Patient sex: M
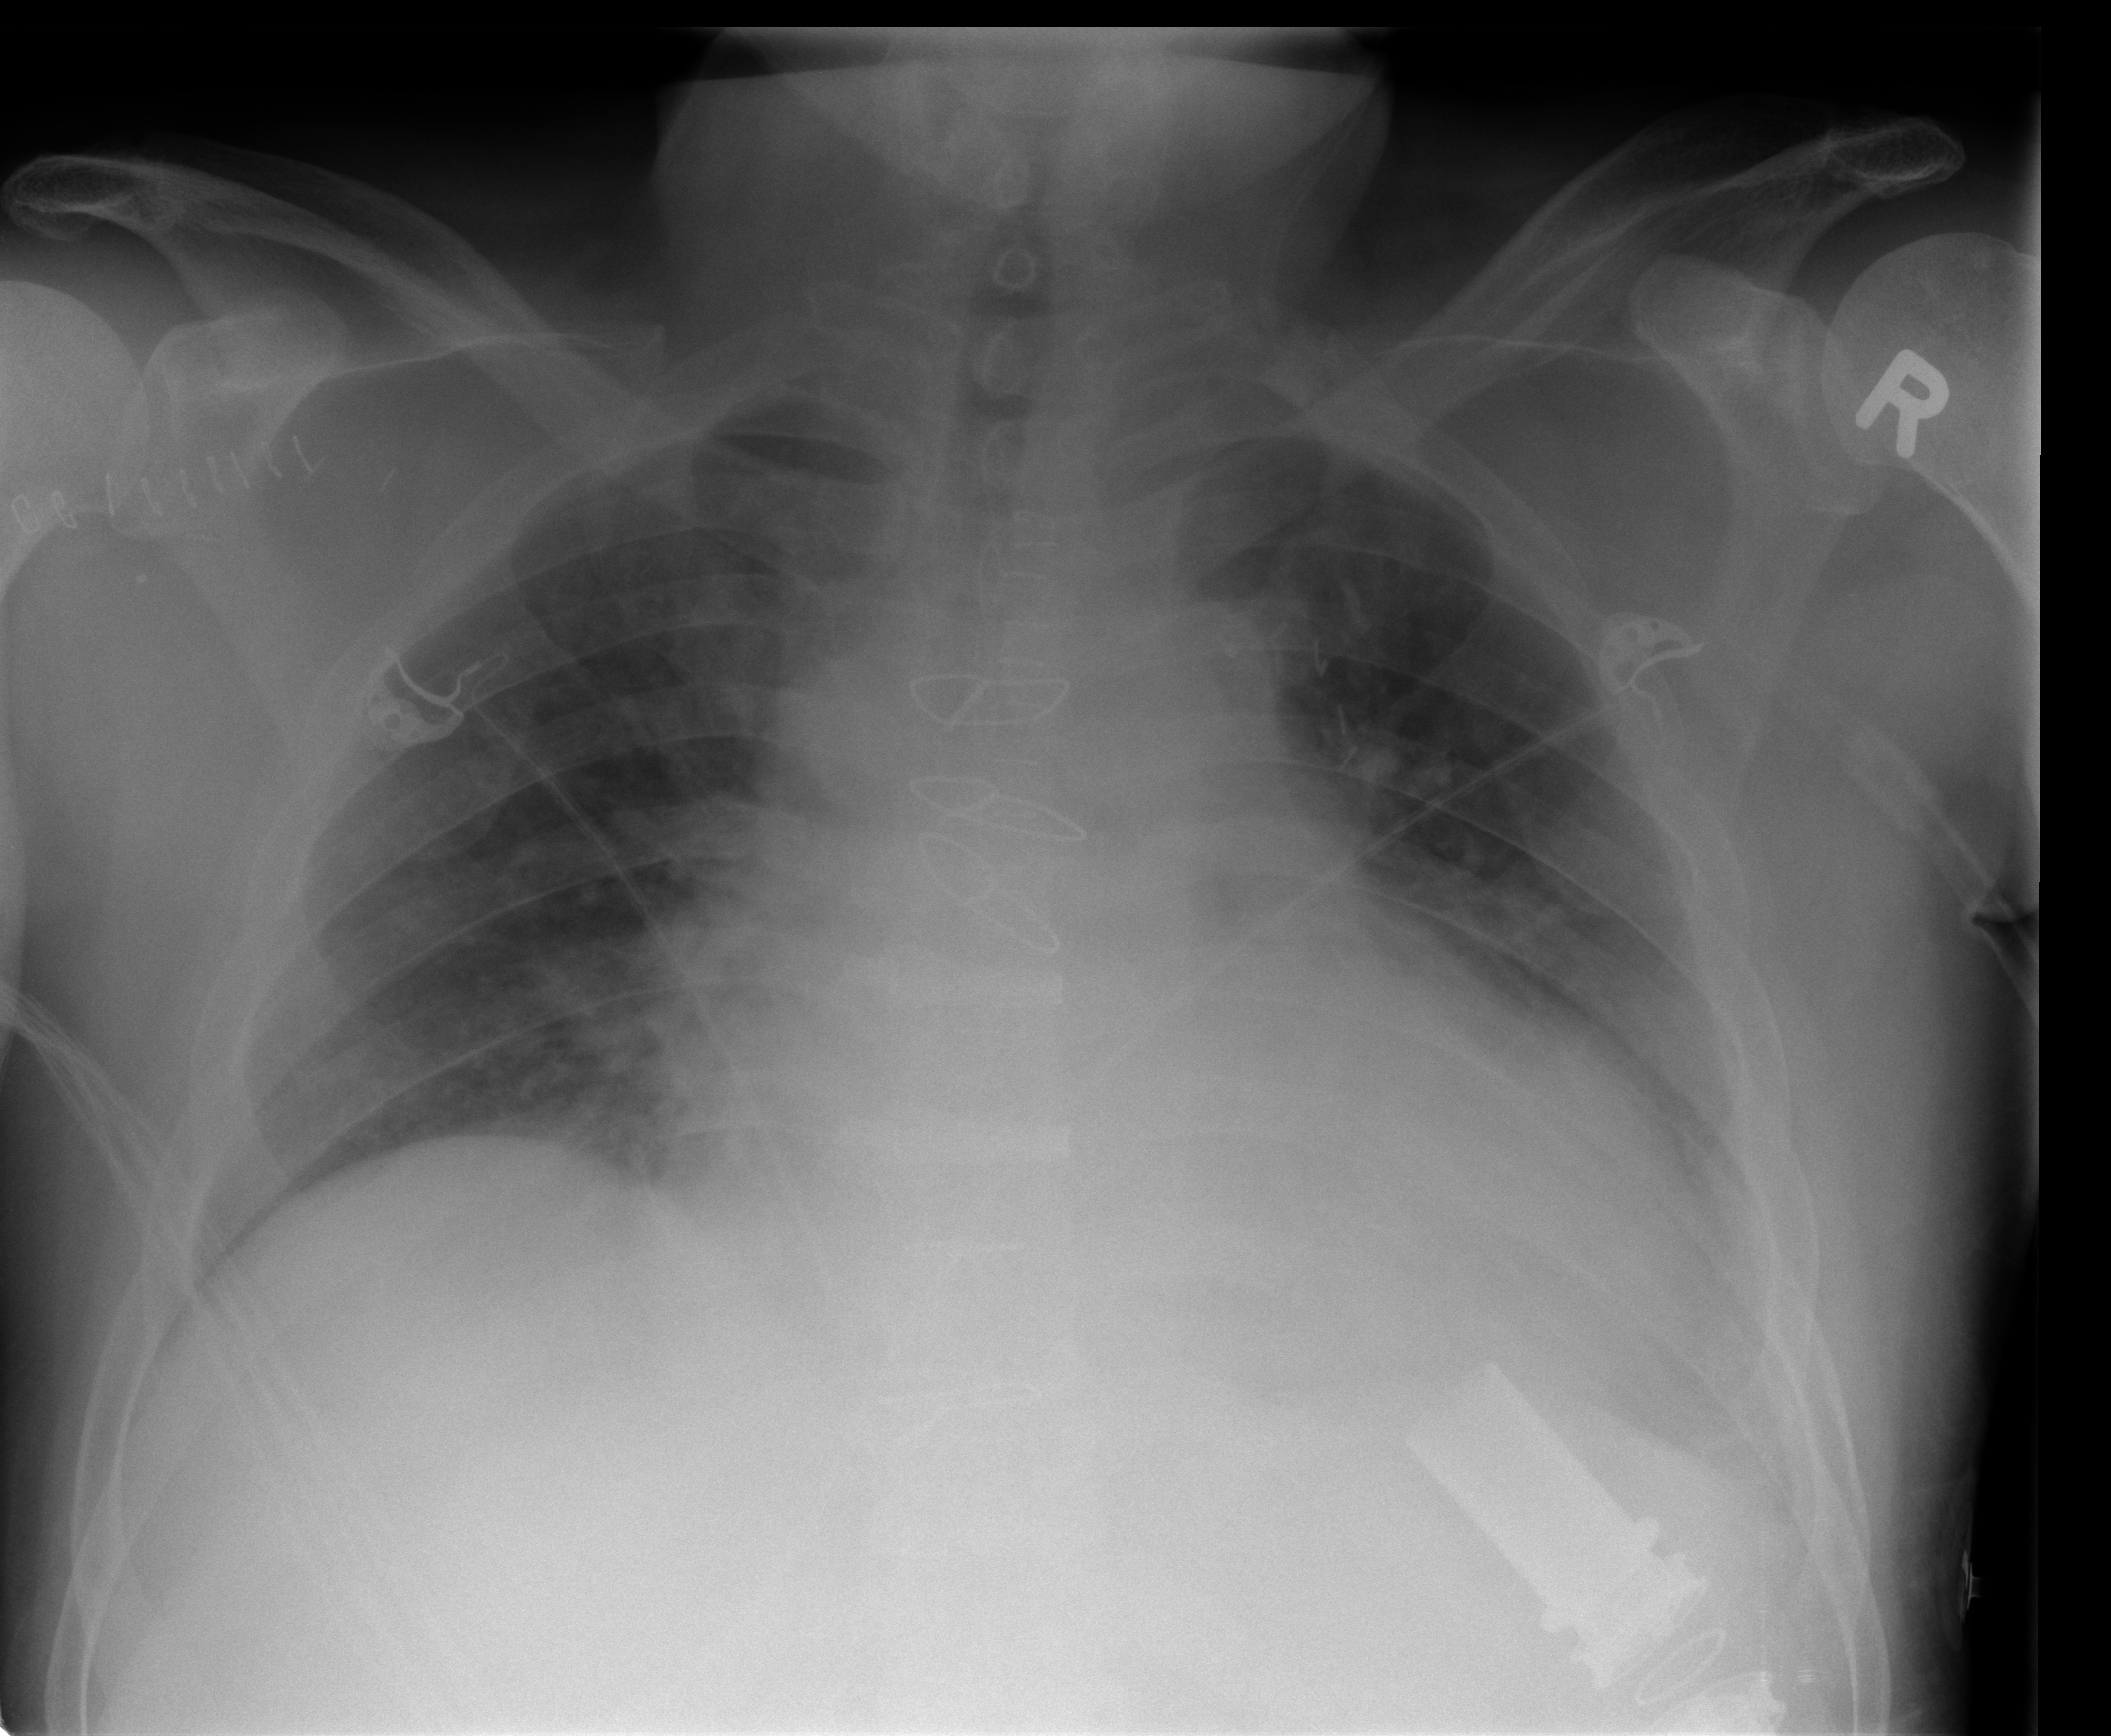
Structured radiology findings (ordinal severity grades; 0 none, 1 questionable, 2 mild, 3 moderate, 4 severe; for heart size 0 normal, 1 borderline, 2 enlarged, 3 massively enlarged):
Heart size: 3
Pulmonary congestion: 2
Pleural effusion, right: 0
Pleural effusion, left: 2
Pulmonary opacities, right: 2
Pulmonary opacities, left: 0
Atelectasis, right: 2
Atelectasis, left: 2